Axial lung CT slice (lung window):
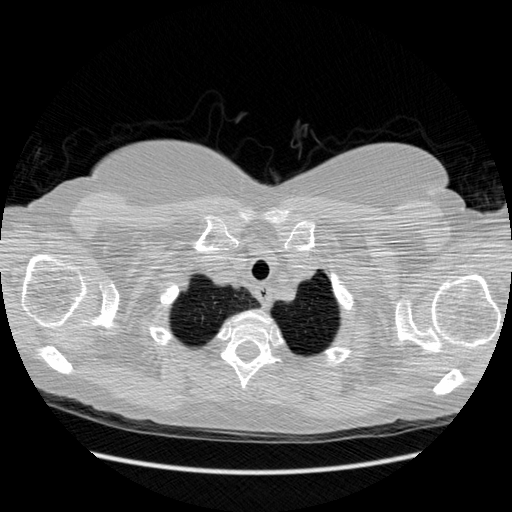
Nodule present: no